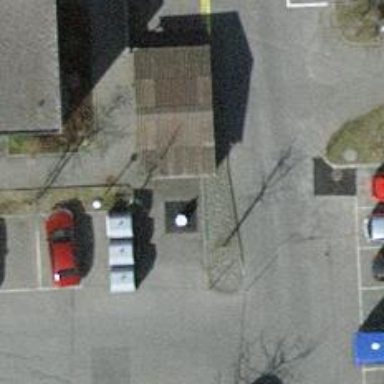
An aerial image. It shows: Recycling container in the area designated for recycling.